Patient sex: M
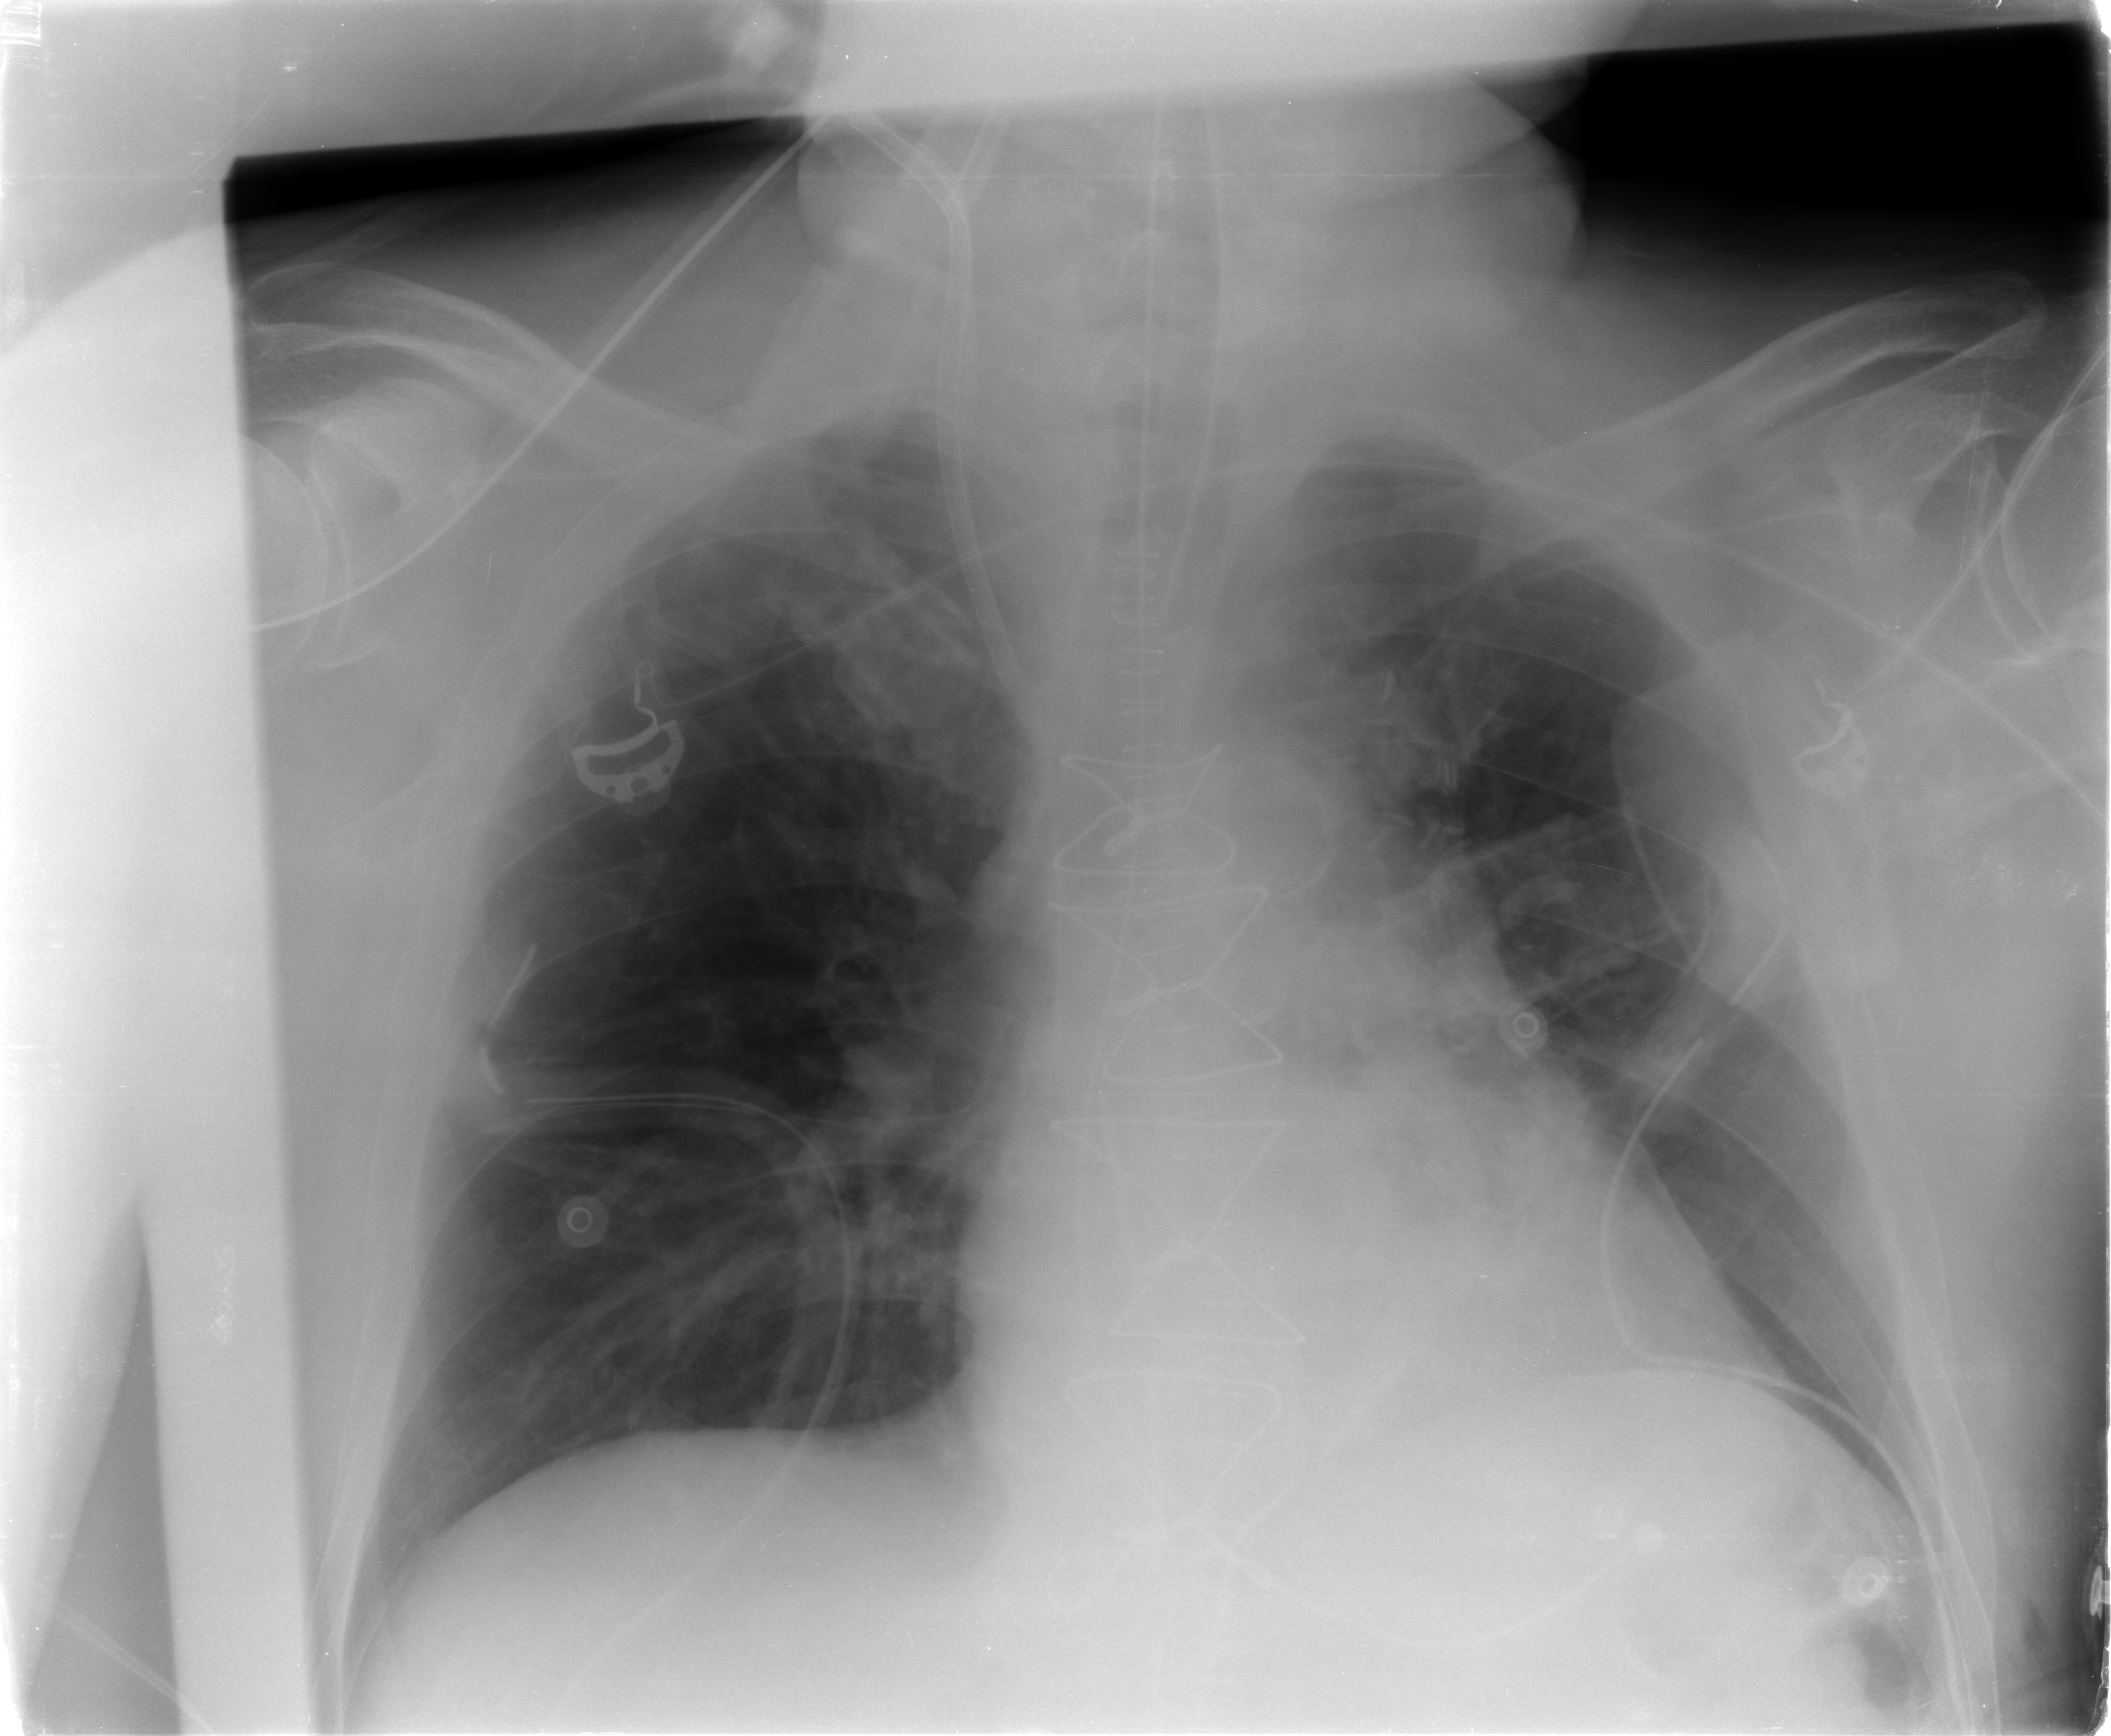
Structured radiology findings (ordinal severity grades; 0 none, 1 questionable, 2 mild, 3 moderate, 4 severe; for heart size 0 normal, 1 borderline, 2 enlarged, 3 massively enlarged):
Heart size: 0
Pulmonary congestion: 0
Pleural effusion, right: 0
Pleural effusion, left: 0
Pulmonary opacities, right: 0
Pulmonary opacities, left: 0
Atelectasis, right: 0
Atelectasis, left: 2